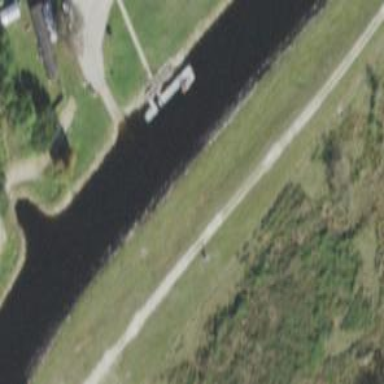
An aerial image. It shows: Canal.